【题型】填空题　【知识点】平面几何　【难度】easy
古代典籍《周易》中的“八卦”思想对我国的建筑有一定影响。图 1 是受“八卦”启示设计的正八边形的八角窗。在正八边形 $ABCDEFGH$ 中，若 $\overrightarrow{AC} = x\overrightarrow{AB} + y\overrightarrow{AH}\ (x,y \in \mathbb{R})$，则 $x + y = \boldsymbol{   }$。

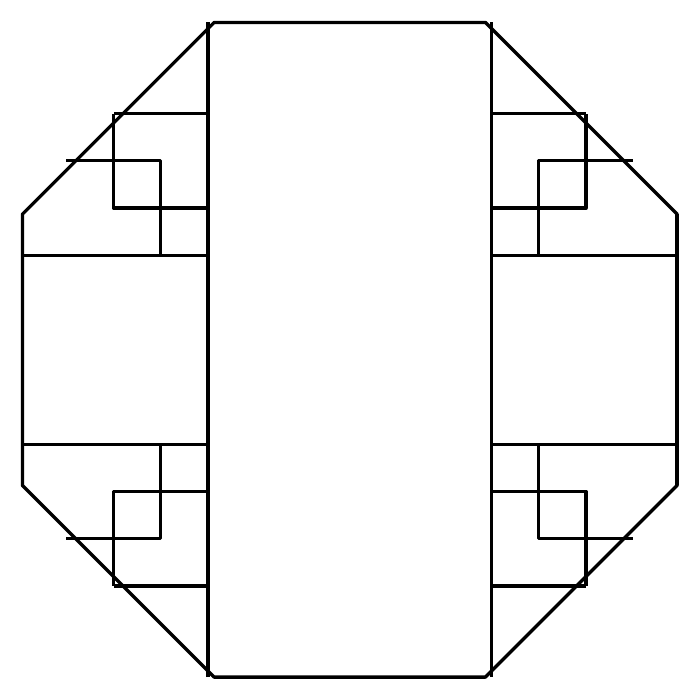
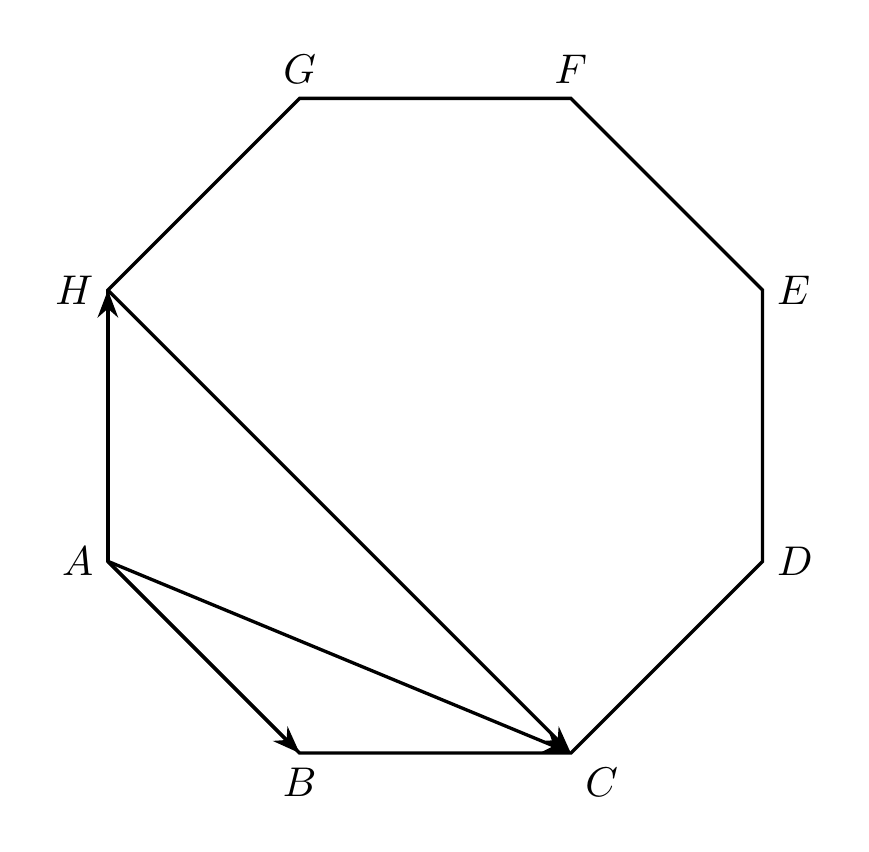
【解答】
\textbf{【答案】} $\boldsymbol{\sqrt{2} + 2}$/$\boldsymbol{2 + \sqrt{2}}$

\vspace{1em}
\textbf{【分析】}
根据题意结合向量的线性运算分析运算。

\vspace{1em}
\textbf{【详解】}
如图，连接 $CH$，则 $AB \parallel CH$，

不妨设 $AB = 2$，则 $CH = 2\sqrt{2} + 2$，即 $\overrightarrow{HC} = (\sqrt{2} + 1)\overrightarrow{AB}$，

\[
\therefore \overrightarrow{AC} = \overrightarrow{AH} + \overrightarrow{HC} = (\sqrt{2} + 1)\overrightarrow{AB} + \overrightarrow{AH},
\]
则 $x = \sqrt{2} + 1$，$y = 1$，

故 $x + y = \sqrt{2} + 2$。

故答案为：$\boldsymbol{\sqrt{2} + 2}$。

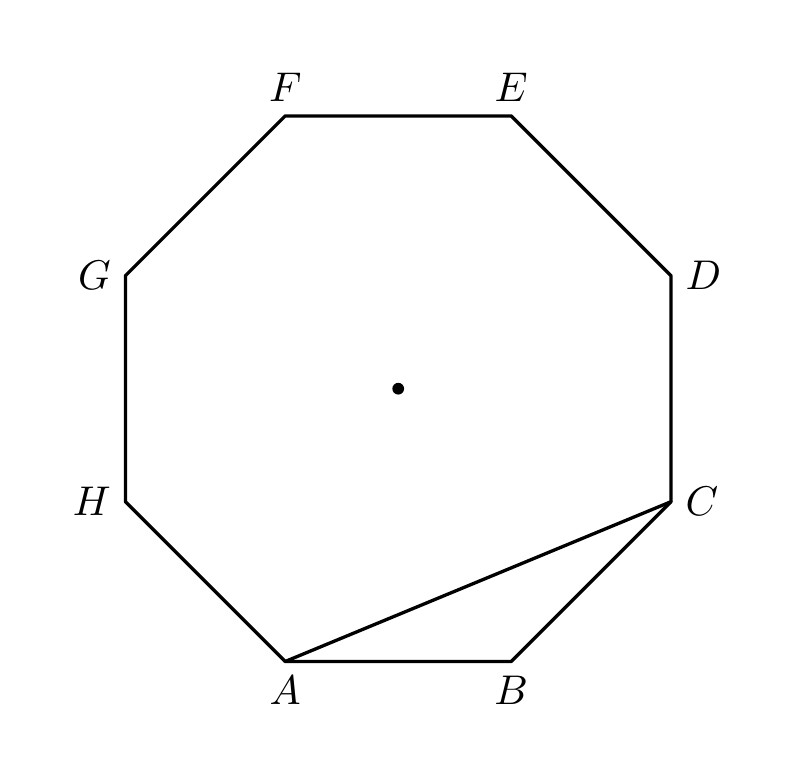